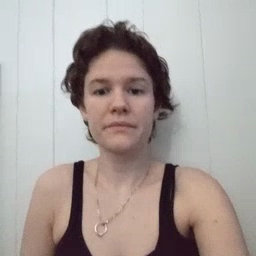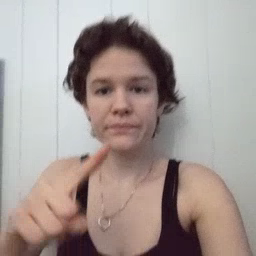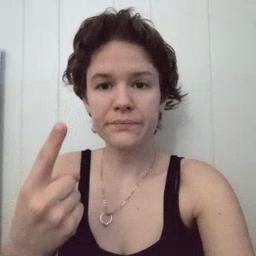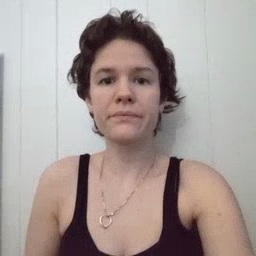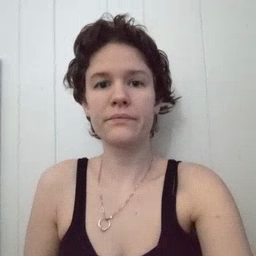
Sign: first